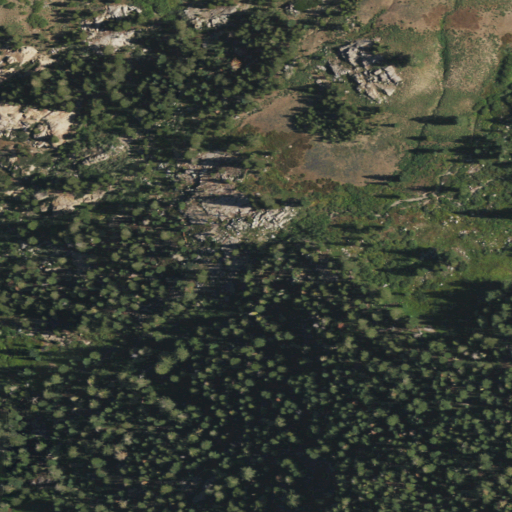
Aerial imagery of valley in California named Round Valley containing evergreen forest and shrub